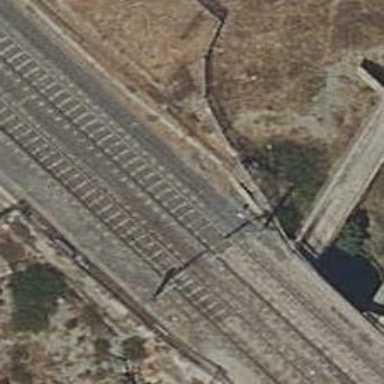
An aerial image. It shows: Bridge with electrified contact line.